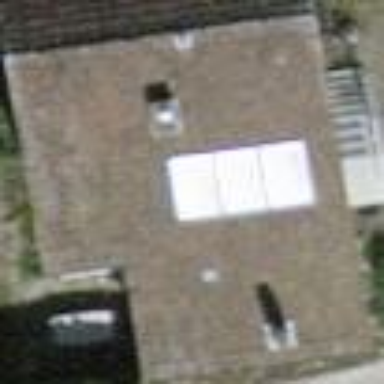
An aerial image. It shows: Building with tile roof.